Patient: sex F, age 29
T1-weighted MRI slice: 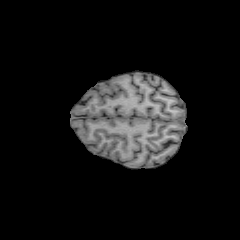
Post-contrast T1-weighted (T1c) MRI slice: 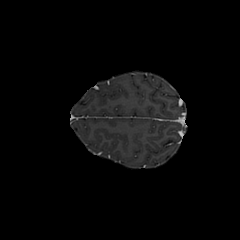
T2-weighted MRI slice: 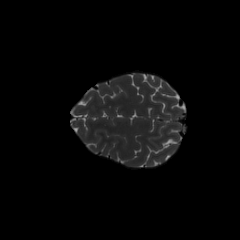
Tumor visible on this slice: no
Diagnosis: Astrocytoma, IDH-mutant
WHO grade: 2